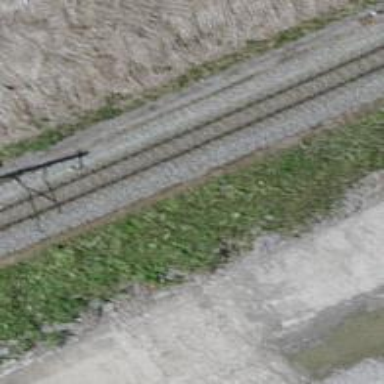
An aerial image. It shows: Railway signal.